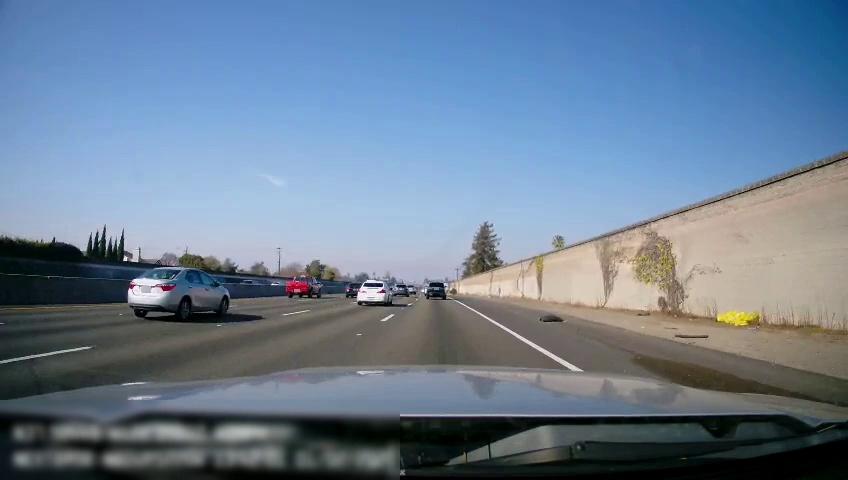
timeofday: Day
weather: Sunny
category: Drivable Space
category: Vehicles | SUV
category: Vehicles | SUV
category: Vehicles | Car
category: Vehicles | Car
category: Vehicles | Truck
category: Vehicles | Car
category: Lanes | Current Lane
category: Lanes | Current Lane
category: Lanes | Alternate Lane
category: Lanes | Alternate Lane
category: Lanes | Alternate Lane